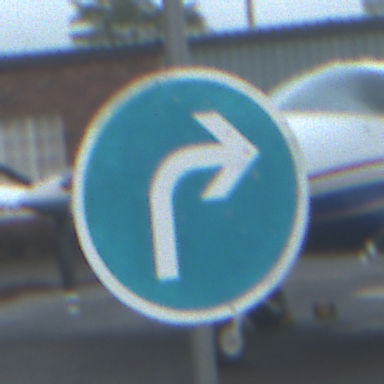
Verkehrszeichen: VorgeschriebeneFahrtrichtungRechts
Umgebung: Outdoor, Suburban
Tageszeit: Midday
Wetter: Overcast
Licht: Natural
Jahreszeit: NotSpecified
Kontrast: LowContrast